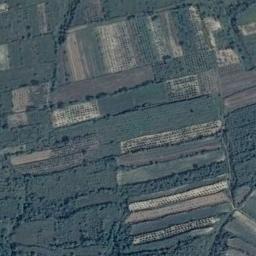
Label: terrace